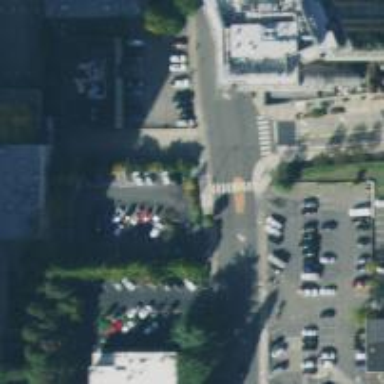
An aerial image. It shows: Marked road crossing with pedestrian island.